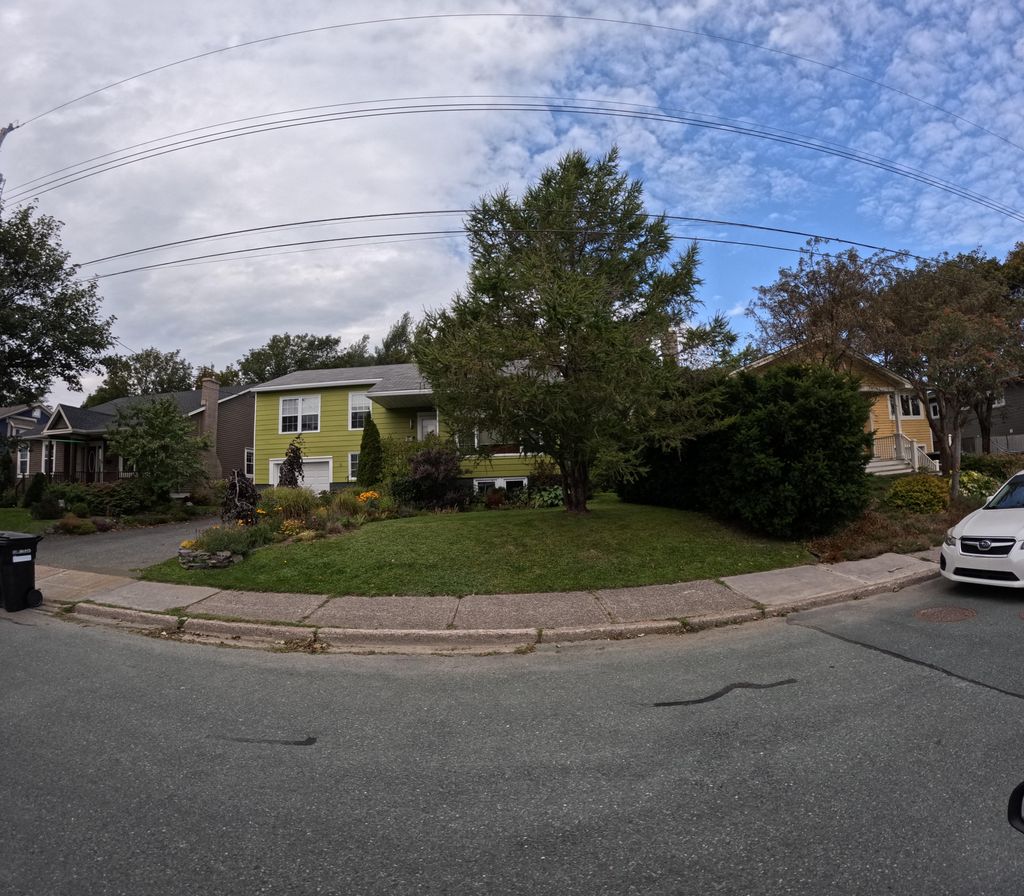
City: st_johns